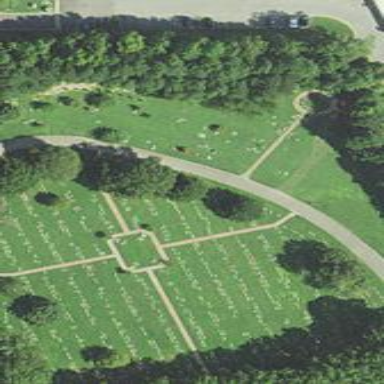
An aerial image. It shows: Sector in the cemetery.